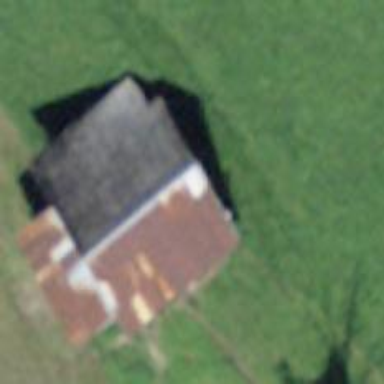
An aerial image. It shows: Rural barn.